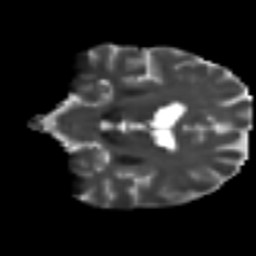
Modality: T2w
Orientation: coronal
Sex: male
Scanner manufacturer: ge
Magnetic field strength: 3 T
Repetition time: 7 s
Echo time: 0.08 s